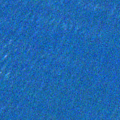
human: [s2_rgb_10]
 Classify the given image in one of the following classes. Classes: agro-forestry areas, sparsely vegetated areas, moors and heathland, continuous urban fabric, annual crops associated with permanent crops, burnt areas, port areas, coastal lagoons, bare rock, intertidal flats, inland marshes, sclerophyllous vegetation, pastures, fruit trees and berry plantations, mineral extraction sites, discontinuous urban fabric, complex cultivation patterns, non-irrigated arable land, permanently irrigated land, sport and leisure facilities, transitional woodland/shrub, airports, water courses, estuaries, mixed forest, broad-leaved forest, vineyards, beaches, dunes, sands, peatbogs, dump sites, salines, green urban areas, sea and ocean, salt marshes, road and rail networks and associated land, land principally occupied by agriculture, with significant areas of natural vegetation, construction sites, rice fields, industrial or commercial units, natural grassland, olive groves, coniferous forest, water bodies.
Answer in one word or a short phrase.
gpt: sea and ocean